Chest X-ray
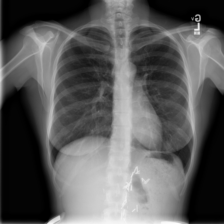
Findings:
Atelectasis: negative
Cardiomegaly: negative
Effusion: negative
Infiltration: negative
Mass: negative
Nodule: negative
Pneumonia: negative
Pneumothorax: negative
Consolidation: negative
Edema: negative
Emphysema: negative
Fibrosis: negative
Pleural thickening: negative
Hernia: negative